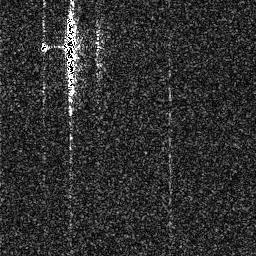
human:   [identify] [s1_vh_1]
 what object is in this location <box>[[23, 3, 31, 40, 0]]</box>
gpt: <ref>1 large ship at the top left</ref>